Field crop: maize
Growth stage: 1
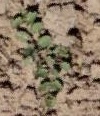
Species: convolvulus